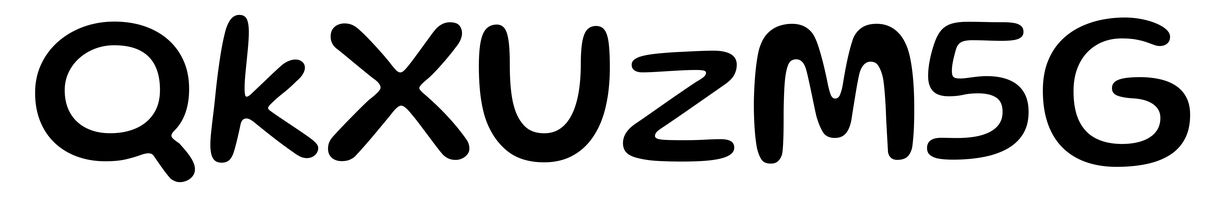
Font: Gluten_Regular